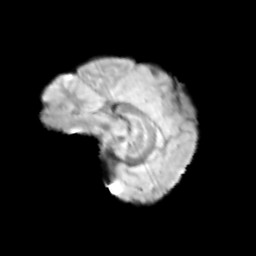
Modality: T2w
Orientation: sagittal
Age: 11
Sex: female
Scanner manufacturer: siemens
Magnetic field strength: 3 T
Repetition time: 3.8 s
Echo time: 0.07 s